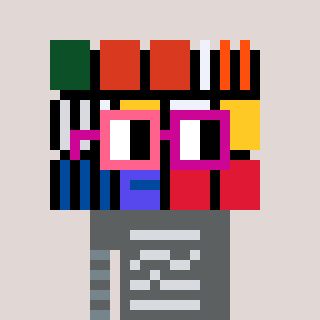
a pixel art character with square pink and red glasses, a abstract-shaped head and a cold-colored body on a warm background